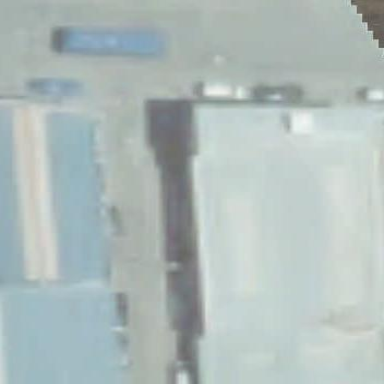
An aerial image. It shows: Industrial building.